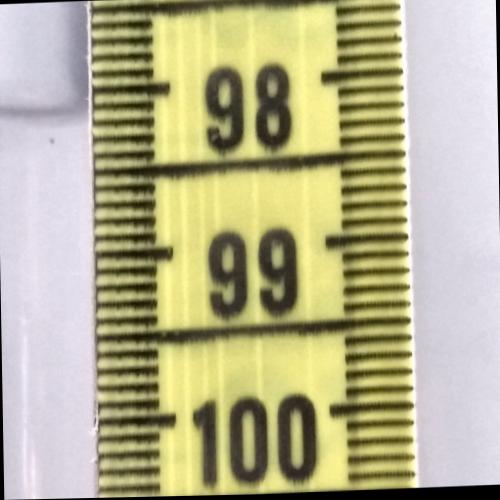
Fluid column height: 98.1 cm